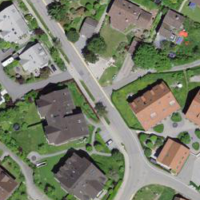
EUNIS habitat code: 55
Species observed at this site:
Podiceps cristatus
Cyanistes caeruleus
Fulica atra
Anas platyrhynchos
Aythya fuligula
Fringilla coelebs
Passer montanus
Turdus merula
Phalacrocorax carbo
Parus major
Campanula trachelium
Milvus migrans
Milvus milvus
Erithacus rubecula
Pica pica
Corvus corax